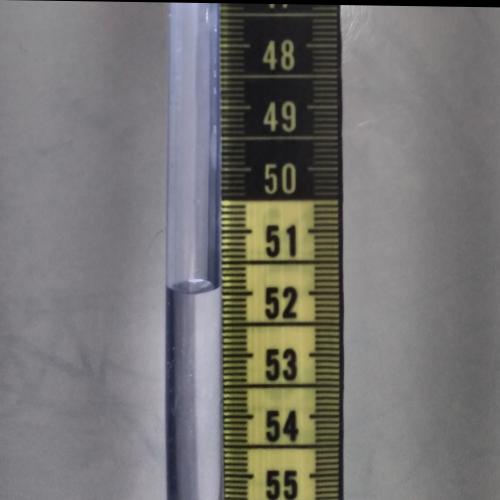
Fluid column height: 52.0 cm